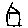
Label: house